Field crop: maize
Growth stage: 2
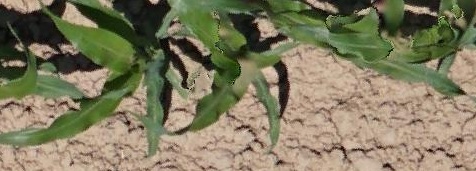
Species: maize